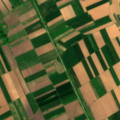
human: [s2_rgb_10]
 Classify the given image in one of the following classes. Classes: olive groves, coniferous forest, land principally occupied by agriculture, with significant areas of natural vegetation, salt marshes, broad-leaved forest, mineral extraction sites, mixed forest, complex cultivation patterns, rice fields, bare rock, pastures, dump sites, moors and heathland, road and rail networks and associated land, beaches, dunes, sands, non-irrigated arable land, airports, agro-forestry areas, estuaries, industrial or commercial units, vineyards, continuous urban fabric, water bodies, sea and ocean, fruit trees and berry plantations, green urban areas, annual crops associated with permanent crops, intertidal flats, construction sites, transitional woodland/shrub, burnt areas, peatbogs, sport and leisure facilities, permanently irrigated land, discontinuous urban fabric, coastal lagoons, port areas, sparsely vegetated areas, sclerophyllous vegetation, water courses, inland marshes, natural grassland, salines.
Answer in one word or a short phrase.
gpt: non-irrigated arable land, land principally occupied by agriculture, with significant areas of natural vegetation